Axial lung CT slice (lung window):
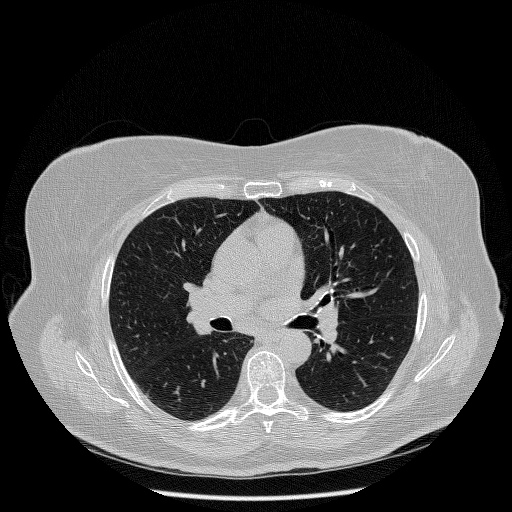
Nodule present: no